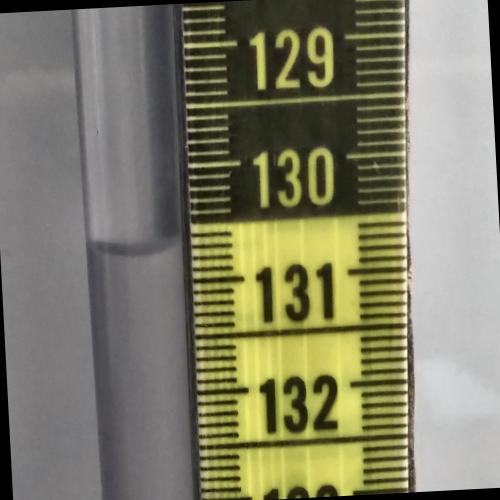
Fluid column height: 130.7 cm